Question: I was looking at redirecting handles in batch, when I noticed this:

Here is the <URL>
It mentions that handles 3-9 are undefined and can be defined by a program. Now I've read about doing this in C#, but I wondered if this was possible in cmd/batch - and if it is, what are its limitations/use.
If it is not possible in cmd, how would I go about using this, and could it be a solution to outputting data to the screen and redirecting it to a file at the same time (a problem which has not been able to be done legitimately at the same time).
Thanks, Mona.
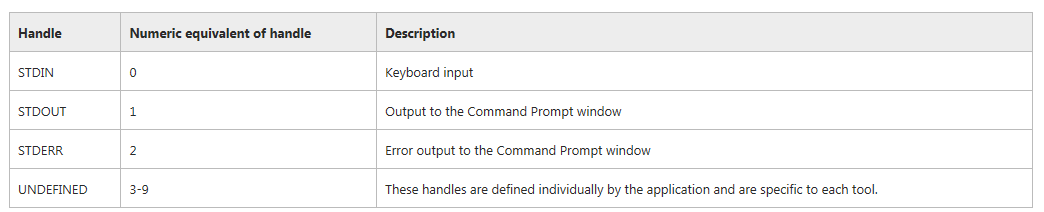
Answer: A Batch file is limited to manage just two files: STDIN for input (SET /P) operations, and STDOUT for output (ECHO, etc.) operations; however, we could have access to more than one input and output files in a Batch file. How to do that? In a relatively easy way: just connect the additional files to unused handles (3-9) and use the appropiate handle in the input (SET /P <&#) or output (ECHO >&#) commands.
The Batch file below merge the lines of 3 input files into one output file with larger lines:
'''
@echo off
setlocal EnableDelayedExpansion
3<input2.txt 4<input3.txt (
for /F "delims=" %%a in (input1.txt) do (
set line=
rem Read from input2.txt (and write line from input1 to output.txt):
set /P line=%%a <&3
rem Read from input3.txt (and write line from input2 to output.txt):
set /P line=!line! <&4
rem Write line from input3 to output.txt:
echo(!line!
)
) >output.txt
'''
The same method may be used to generate several output files.
See: <URL>
And a more technical explanation <URL>